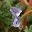
Label: 8